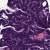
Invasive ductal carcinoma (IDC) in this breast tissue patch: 0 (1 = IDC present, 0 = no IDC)